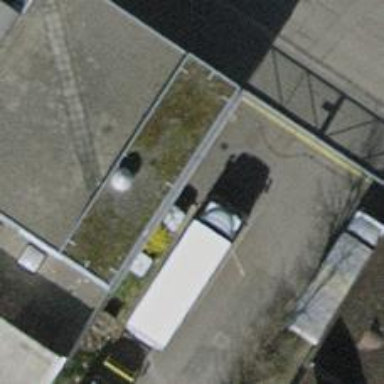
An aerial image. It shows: Bicycle parking area with wall loops.